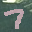
Label: 7